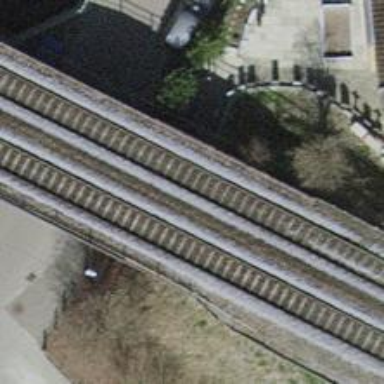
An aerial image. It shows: Single railway track with electrified contact line.